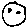
Label: moon